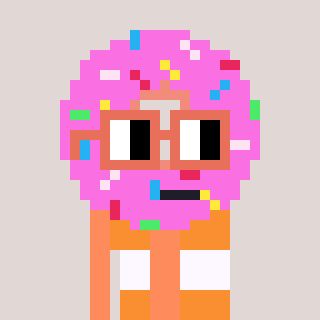
a pixel art character with square orange glasses, a doughnut-shaped head and a peachy-colored body on a warm background